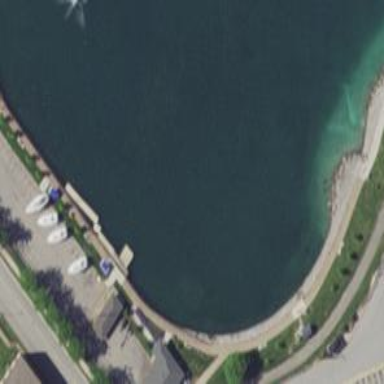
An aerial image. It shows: Man-made pier.